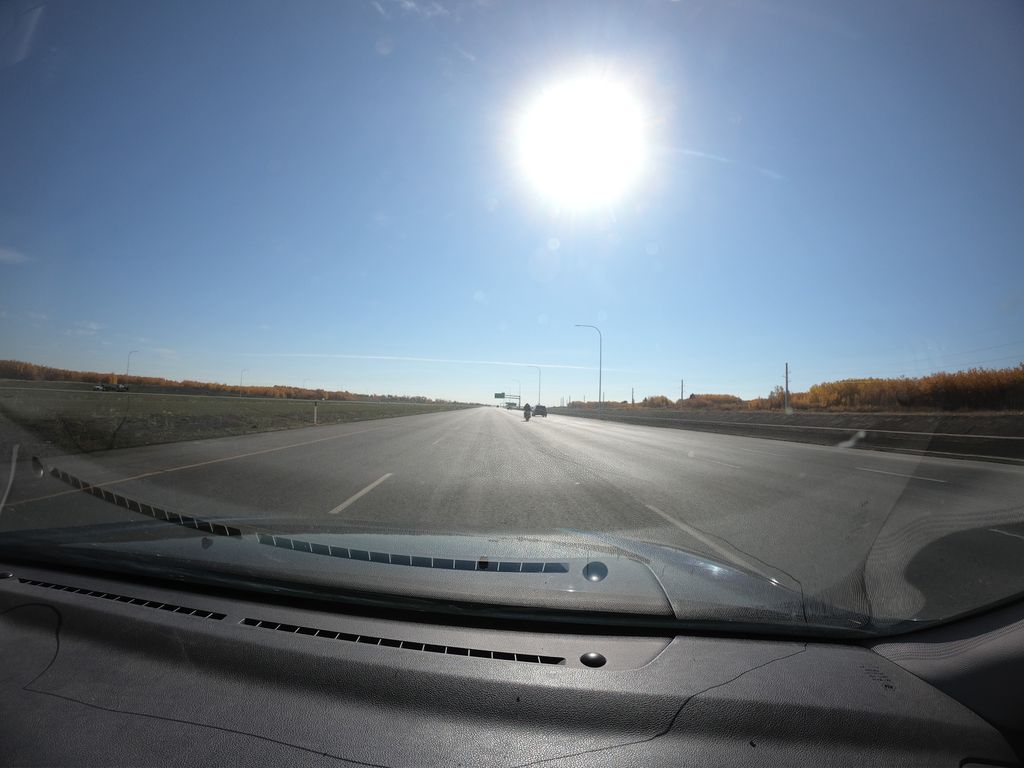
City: calgary